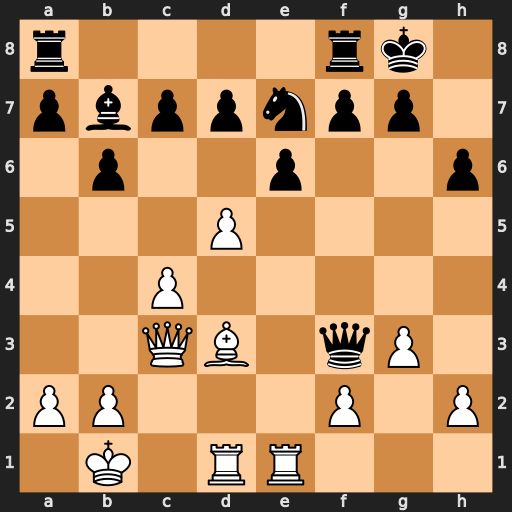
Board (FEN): r4rk1/pbppnpp1/1p2p2p/3P4/2P5/2QB1qP1/PP3P1P/1K1RR3
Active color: w
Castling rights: -
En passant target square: -
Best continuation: Bh7+ Kxh7 Qxf3